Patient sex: M
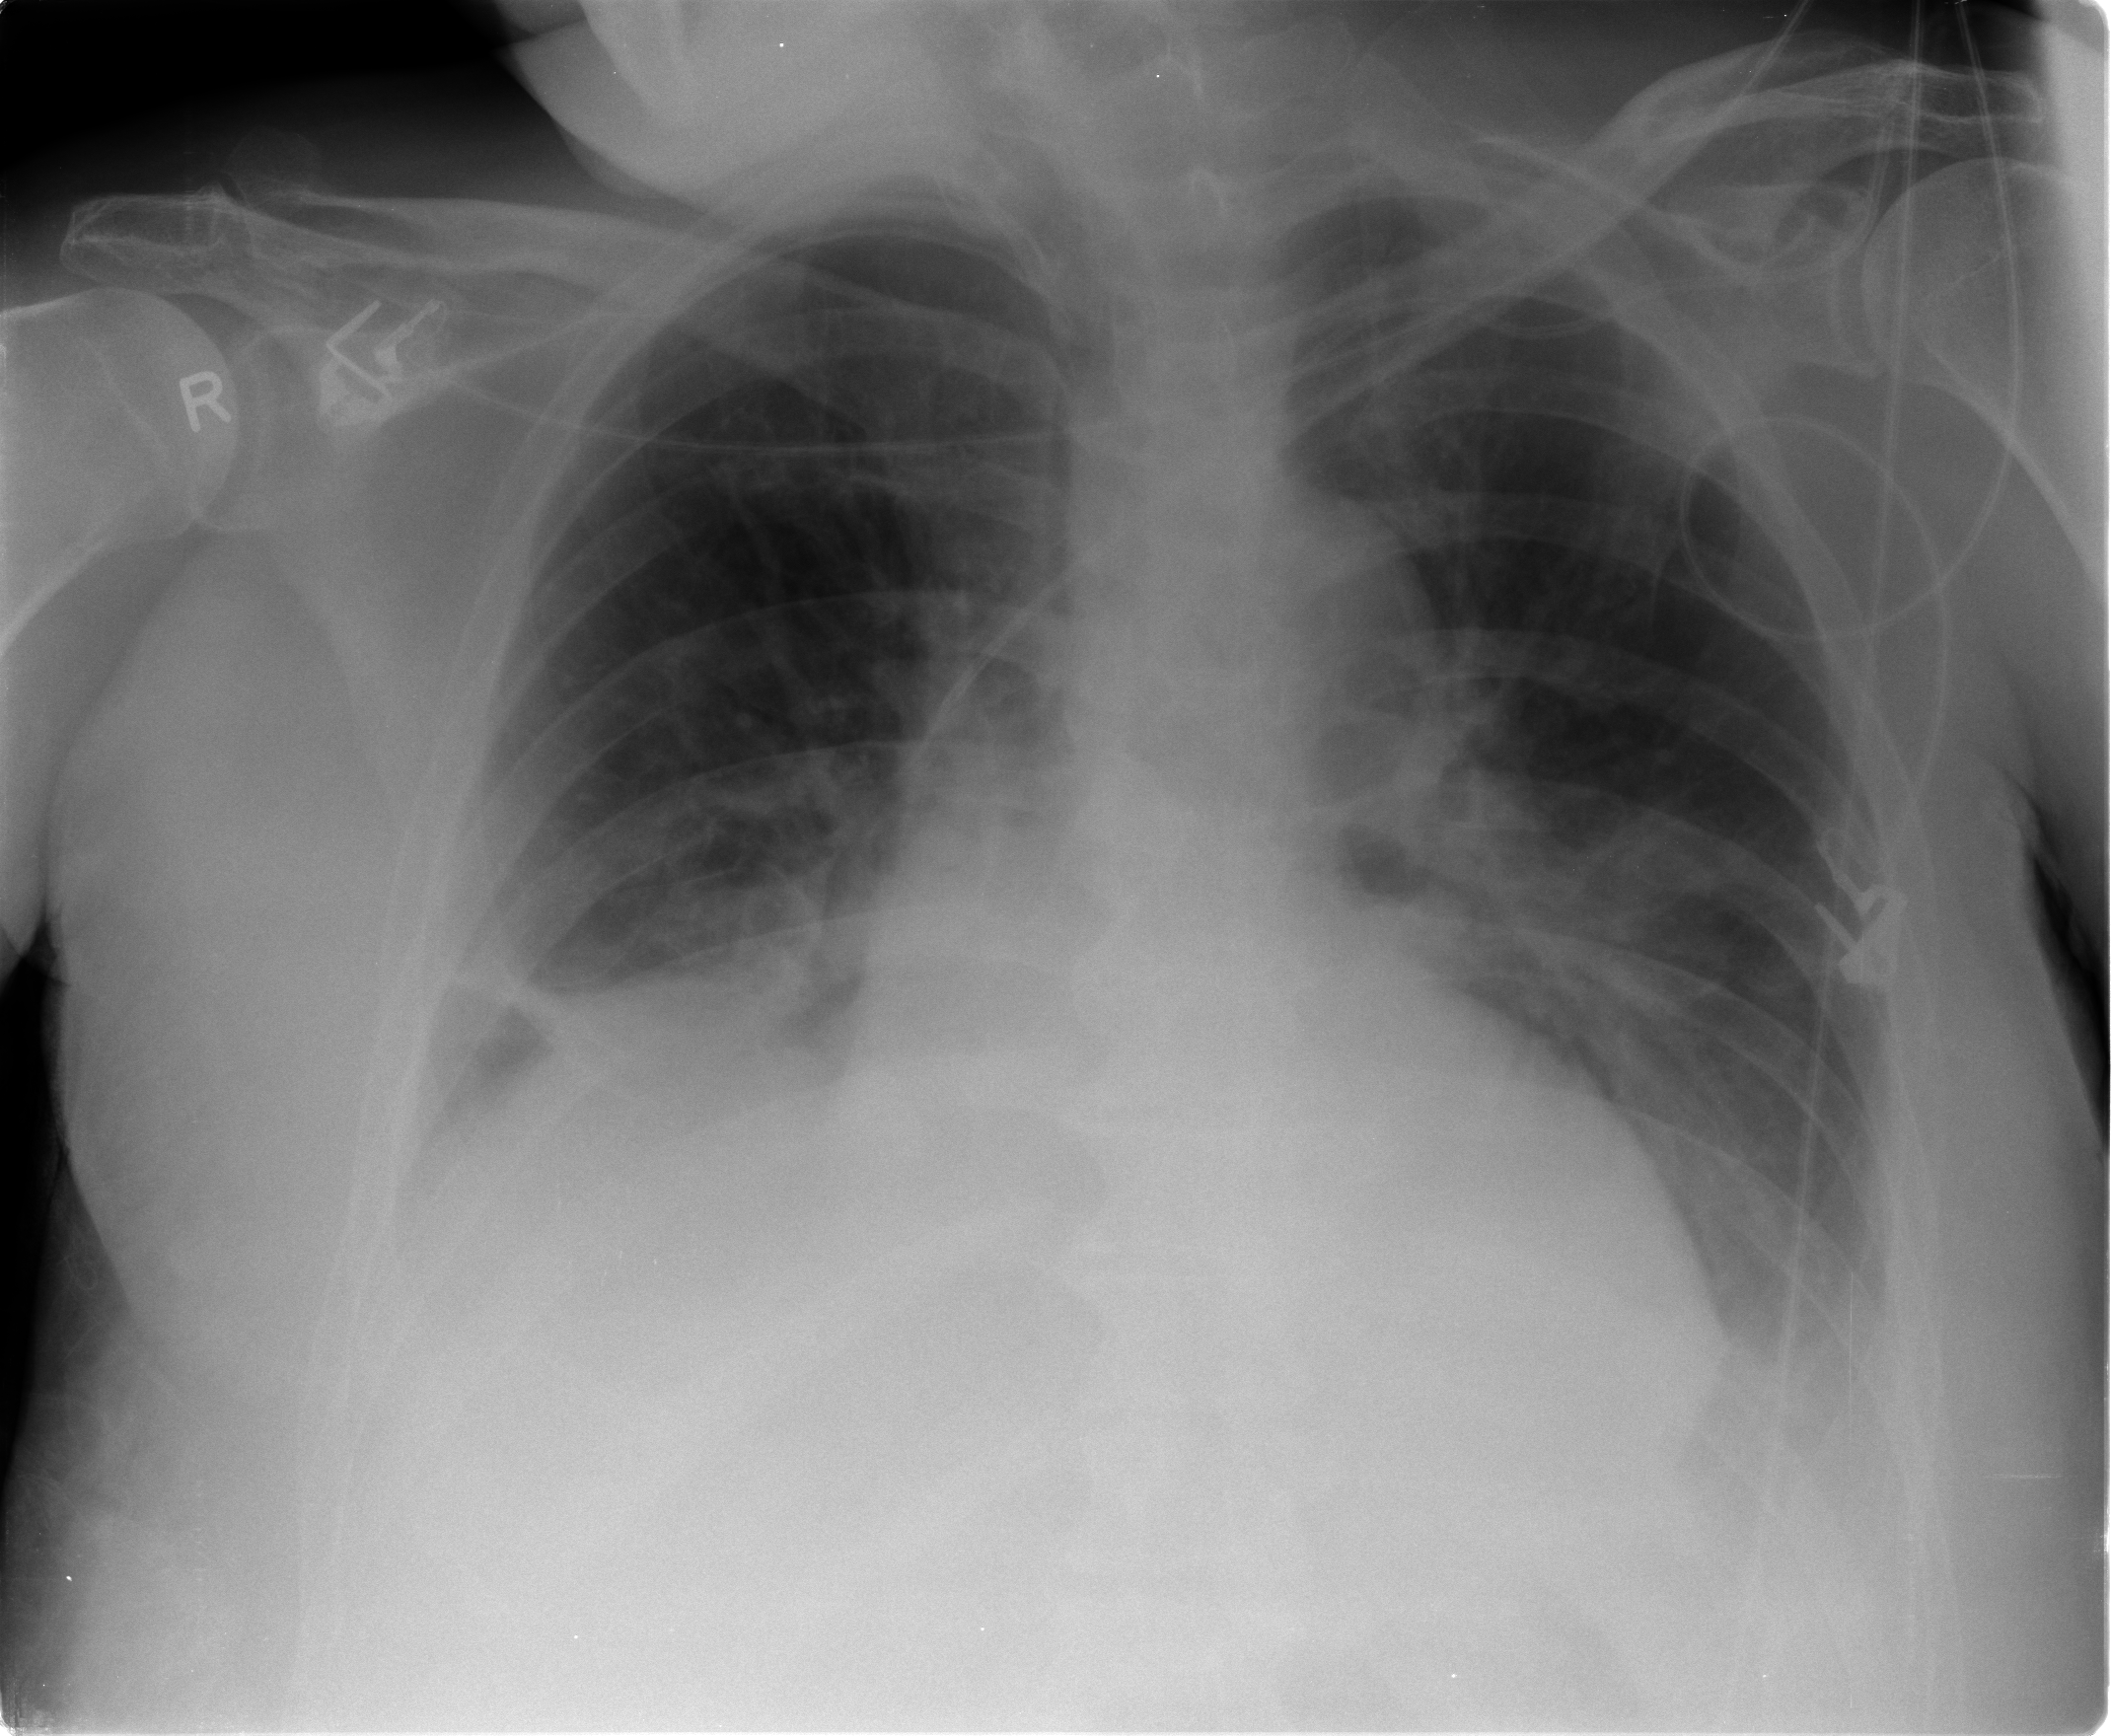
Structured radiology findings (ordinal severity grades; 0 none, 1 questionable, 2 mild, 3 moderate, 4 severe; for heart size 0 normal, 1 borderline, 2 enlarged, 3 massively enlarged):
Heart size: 2
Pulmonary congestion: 1
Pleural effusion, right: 2
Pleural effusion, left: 2
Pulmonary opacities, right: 2
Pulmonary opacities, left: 0
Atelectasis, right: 3
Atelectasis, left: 2